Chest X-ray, PA view. Patient: 59 years old, sex M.
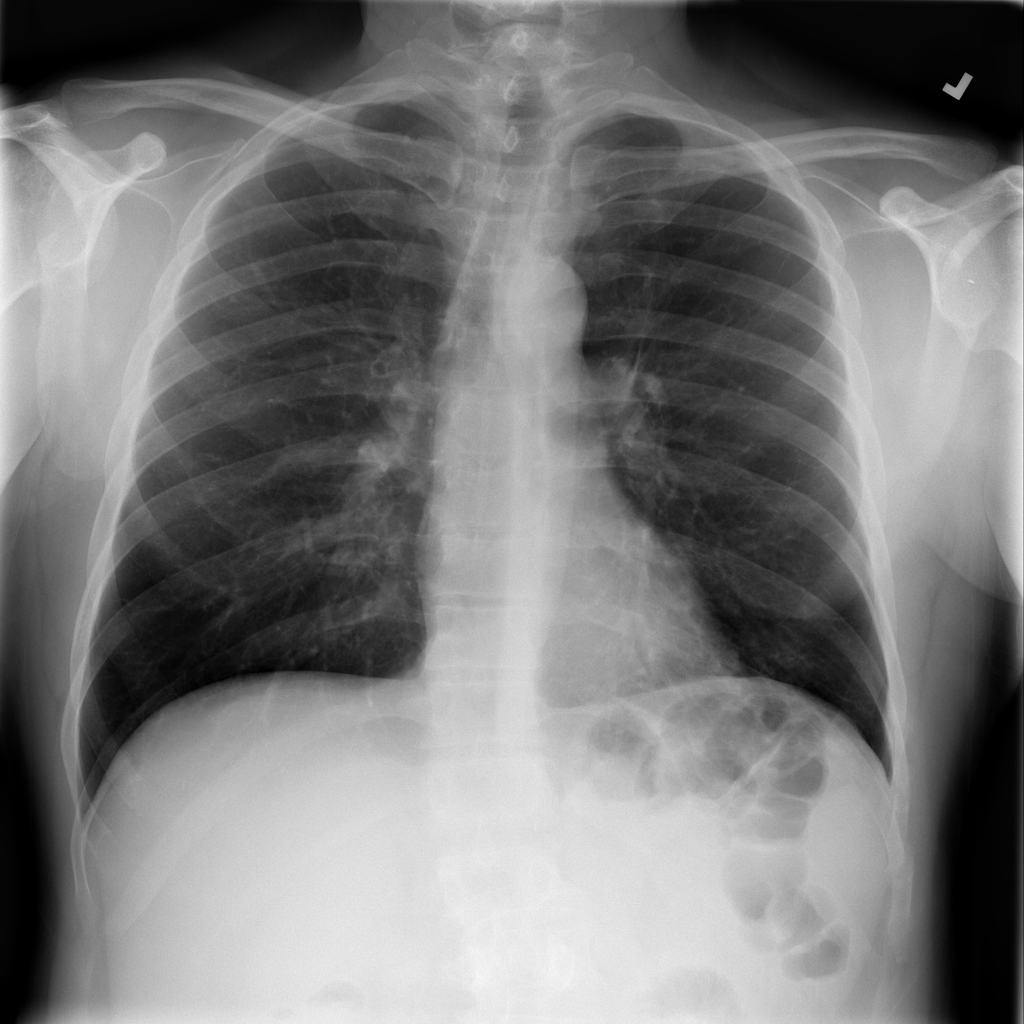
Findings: Infiltration